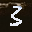
Label: 3